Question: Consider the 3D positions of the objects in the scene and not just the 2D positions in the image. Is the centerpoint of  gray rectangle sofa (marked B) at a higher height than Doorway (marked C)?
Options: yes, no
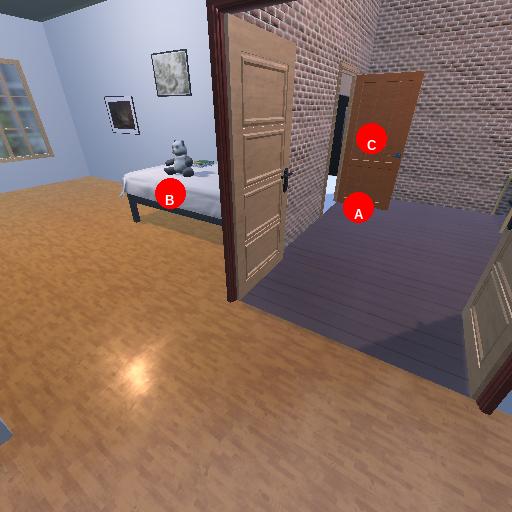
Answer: yes